Question: I have a barplot with different colors. I would like to make one bar stand out with brighter colors and the others faded. My guess is to use the keyword alpha on the bars to fade them, but I can not figure out how to make one keep the original color (= not faded with alpha keyword).
I need help on this
Here is my code:
'''
from matplotlib import pyplot as plt
from itertools import cycle, islice
import pandas as pd, numpy as np
ds2=ds[['Factors', 'contribution']]
ds3=ds2.set_index('Factors')
it = cycle(['b', 'green', 'y', 'pink','orange','cyan','darkgrey'])
my_colors=[next(it) for i in xrange(len(ds))]
figure(1, figsize=(10,8))
# Specify this list of colors as the 'color' option to 'plot'.
ds3.plot(kind='barh', stacked=True, color=my_colors, alpha=0.95)
plt.title('xxxxxxxxxxxxxx', fontsize = 10)
'''

Here is my simple dataframe ds3
'''
contribution
Factors
A 0.188137
B 0.160208
C 0.160208
D 0.151654
E 0.149489
F 0.135975
G 0.063206
'''
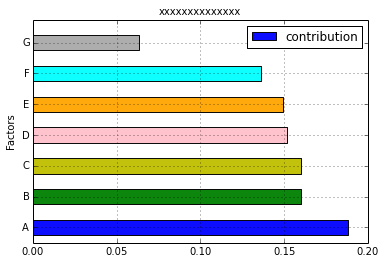
Answer: I think mgilson's approach is the best were you add the data from Pandas in a Matplotlib command. You could however also capture the 'axes' object which Pandas returns and then iterate over the artists to modify them.
This gets really tricky, because the bars don't have a label (its "_no_legend_") as an identifier, the only way to target a specific bar is to look-up its position in the index of the original 'DataFrame'. Any change, like sorting, in the order between plotting and looking it up will give a wrong result!
'''
import pandas as pd
df = pd.DataFrame({'contribution': [0.188137,0.160208,0.160208,0.151654,0.149489,0.135975,0.063206]}
,index=['A','B','C','D','E','F','G'])
colors = ['b', 'green', 'y', 'pink','orange','cyan','darkgrey']
ax = df.plot(kind='barh', color=colors, legend=False)
for bar in ax.patches:
bar.set_facecolor('#888888')
highlight = 'D'
pos = df.index.get_loc(highlight)
ax.patches[pos].set_facecolor('#aa3333')
ax.legend()
'''

So this example gives only a little bit of insight in how Pandas and Matplotlib work together. I don't recommend actually using it and suggest just to go with mgnilson's approach.